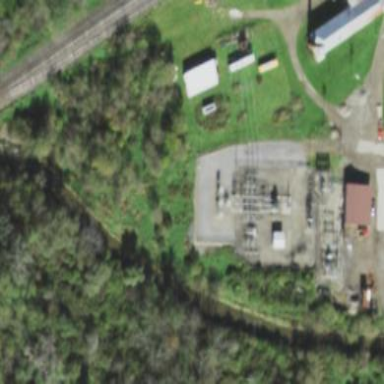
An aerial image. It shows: Power substation.